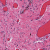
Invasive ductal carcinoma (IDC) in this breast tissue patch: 0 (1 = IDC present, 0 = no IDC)